Field crop: maize
Growth stage: 2
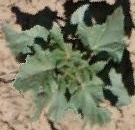
Species: datura